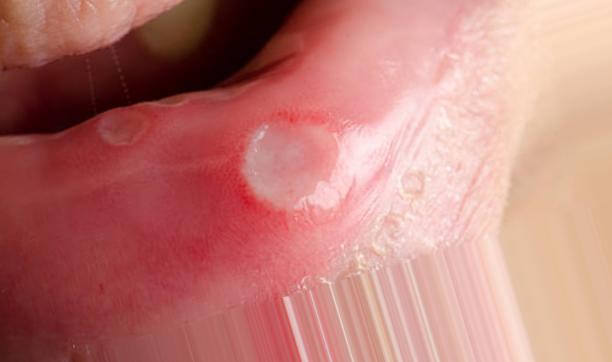
Condition: Mouth Ulcer